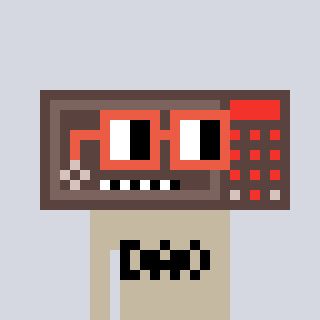
a pixel art character with square orange glasses, a wallsafe-shaped head and a bege-colored body on a cool background